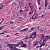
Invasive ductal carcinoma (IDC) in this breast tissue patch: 1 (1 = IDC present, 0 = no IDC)